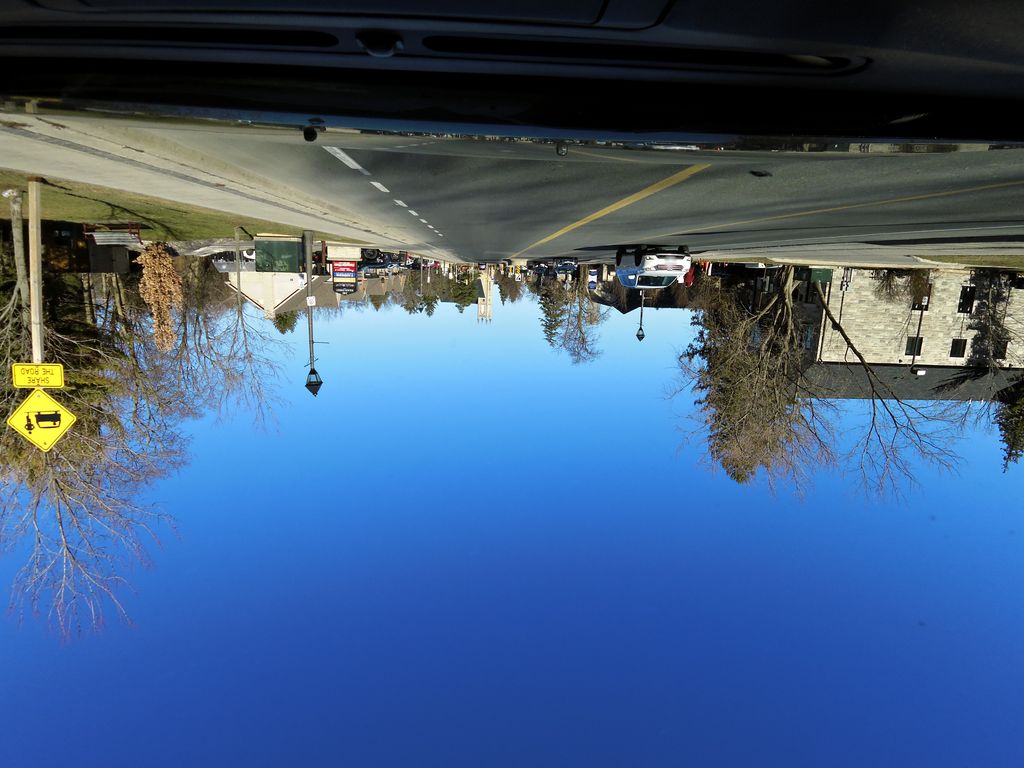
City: hamilton